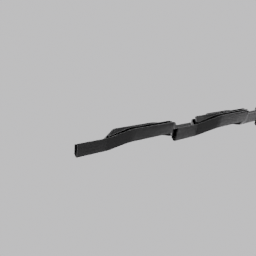
Label: mechanical